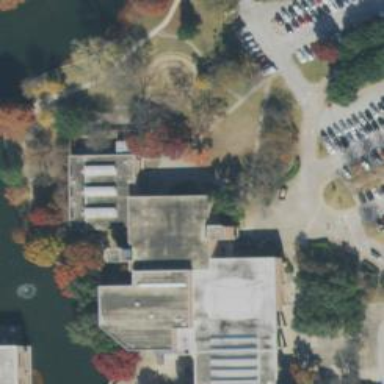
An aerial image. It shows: College building.